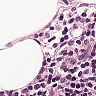
Metastatic tissue present: no